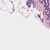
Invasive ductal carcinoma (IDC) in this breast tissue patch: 1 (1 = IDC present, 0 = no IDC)